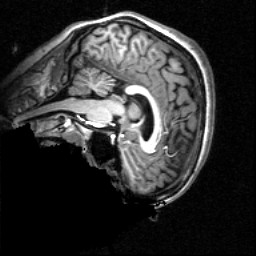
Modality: T1w
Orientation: sagittal
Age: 22
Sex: female
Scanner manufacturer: siemens
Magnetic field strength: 2.894 T
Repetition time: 2.3 s
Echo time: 0.0021 s